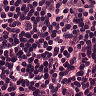
Metastatic tissue present: no